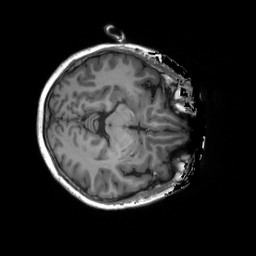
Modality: T1w
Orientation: axial
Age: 62
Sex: female
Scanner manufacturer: siemens
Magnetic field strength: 3 T
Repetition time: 2.5 s
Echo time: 0.00248 s